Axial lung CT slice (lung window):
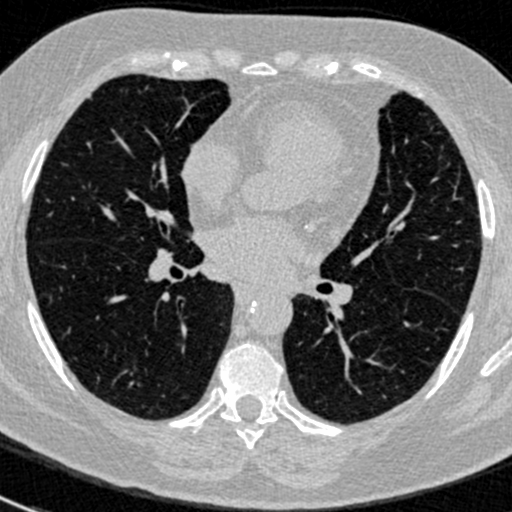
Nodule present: no